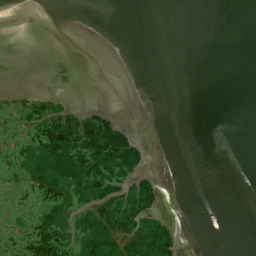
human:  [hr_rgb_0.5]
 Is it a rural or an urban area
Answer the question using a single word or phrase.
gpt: rural

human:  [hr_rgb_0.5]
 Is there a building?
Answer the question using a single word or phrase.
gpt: yes

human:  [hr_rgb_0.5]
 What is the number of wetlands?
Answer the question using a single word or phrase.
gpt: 3

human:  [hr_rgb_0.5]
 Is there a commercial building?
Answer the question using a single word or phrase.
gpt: no

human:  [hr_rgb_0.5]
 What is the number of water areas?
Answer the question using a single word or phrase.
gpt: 8

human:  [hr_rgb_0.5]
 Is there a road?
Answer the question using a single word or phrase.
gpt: yes

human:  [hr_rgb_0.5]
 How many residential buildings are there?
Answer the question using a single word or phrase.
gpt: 1

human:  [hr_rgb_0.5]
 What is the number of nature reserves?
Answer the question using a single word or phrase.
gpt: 1

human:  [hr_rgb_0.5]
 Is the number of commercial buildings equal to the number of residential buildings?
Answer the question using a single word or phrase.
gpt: no

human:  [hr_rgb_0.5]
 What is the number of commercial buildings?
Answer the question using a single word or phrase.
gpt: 0

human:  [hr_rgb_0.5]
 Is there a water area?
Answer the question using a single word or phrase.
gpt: yes

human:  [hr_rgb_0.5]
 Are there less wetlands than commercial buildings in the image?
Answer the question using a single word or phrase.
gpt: no

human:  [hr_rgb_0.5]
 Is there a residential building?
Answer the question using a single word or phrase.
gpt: yes

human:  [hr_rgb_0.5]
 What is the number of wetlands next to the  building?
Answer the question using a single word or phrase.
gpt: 3

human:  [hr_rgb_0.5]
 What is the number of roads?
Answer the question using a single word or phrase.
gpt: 6

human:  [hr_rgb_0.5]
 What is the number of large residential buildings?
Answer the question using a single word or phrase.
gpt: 0

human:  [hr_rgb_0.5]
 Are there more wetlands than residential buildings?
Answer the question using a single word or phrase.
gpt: yes

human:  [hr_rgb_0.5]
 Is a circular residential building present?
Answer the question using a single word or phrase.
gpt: no

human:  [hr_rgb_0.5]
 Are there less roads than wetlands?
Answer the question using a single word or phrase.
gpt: no

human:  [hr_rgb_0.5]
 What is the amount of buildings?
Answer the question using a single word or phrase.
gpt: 1

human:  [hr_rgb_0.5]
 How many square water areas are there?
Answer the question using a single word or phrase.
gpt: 0

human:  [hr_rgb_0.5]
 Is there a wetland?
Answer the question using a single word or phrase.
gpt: yes

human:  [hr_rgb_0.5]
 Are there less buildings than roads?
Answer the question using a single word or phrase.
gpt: yes

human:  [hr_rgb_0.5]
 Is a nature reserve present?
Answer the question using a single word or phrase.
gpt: yes

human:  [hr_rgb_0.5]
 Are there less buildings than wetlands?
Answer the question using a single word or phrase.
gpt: yes

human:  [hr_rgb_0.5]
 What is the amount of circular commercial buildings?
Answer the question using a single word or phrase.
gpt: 0

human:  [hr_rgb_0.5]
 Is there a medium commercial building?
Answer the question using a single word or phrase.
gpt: no

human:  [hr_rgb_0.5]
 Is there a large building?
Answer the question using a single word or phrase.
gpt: no

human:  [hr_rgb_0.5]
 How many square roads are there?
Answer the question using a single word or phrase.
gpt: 0

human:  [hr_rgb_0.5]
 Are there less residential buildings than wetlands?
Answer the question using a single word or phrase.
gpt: yes

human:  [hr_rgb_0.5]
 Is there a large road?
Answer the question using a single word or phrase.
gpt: no

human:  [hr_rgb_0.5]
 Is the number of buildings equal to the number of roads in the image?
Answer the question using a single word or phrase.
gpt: no

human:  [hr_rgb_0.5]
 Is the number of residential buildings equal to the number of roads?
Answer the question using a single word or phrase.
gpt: no

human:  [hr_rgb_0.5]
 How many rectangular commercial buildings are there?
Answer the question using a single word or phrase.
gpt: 0

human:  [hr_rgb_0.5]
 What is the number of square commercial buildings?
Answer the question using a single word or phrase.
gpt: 0

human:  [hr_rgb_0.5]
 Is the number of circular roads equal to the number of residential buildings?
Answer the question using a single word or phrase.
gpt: no

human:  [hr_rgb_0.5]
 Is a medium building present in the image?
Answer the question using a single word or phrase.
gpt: no

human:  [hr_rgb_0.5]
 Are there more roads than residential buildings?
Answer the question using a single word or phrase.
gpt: yes

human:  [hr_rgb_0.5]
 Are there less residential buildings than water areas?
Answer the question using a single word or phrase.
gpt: yes

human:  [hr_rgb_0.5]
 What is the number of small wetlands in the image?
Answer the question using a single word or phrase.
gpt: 0

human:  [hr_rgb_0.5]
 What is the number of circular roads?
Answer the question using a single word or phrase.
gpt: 0

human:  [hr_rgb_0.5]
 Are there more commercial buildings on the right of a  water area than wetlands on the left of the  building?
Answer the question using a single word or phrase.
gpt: no

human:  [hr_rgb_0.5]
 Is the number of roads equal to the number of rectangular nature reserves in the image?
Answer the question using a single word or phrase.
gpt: no

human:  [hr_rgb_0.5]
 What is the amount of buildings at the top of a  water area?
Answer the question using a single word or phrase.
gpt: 1

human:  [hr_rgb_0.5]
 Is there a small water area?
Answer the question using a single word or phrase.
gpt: no

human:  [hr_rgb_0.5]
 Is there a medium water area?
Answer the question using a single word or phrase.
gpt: yes

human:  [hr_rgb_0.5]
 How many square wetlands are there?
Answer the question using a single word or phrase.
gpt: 0

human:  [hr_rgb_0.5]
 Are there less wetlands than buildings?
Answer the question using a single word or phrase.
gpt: no

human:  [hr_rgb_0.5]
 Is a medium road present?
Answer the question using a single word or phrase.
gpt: no

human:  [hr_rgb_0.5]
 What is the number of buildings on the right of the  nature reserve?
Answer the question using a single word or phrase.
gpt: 1

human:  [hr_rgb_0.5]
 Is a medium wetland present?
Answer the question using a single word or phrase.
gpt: no

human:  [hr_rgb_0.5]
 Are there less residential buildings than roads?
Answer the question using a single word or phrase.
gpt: yes

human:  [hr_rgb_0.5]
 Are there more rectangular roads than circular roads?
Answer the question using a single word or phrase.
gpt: no

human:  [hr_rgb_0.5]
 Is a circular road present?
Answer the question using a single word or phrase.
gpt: no

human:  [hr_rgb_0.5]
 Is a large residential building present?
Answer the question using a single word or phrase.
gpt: no

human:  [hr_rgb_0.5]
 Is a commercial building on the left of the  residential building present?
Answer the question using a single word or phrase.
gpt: no

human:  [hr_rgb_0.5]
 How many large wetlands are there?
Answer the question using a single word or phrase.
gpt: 3

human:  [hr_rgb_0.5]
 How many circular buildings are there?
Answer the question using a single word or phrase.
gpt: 0

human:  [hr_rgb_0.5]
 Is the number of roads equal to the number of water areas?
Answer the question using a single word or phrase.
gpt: no

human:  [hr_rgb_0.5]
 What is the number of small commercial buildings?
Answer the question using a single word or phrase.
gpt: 0

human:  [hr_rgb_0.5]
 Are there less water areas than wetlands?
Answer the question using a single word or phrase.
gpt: no

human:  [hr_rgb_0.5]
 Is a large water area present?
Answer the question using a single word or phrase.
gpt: yes

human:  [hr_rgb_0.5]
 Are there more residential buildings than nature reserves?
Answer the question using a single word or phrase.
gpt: no

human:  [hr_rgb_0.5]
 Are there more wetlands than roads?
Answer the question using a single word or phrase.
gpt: no